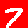
Digit: 7